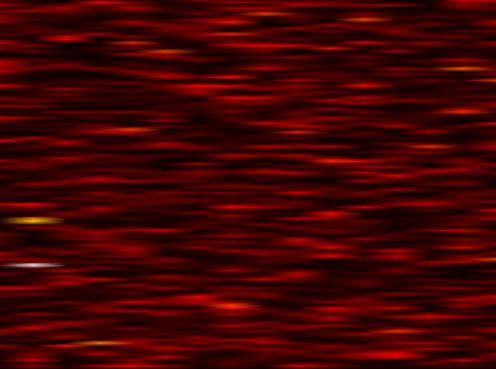
Label: UFMC